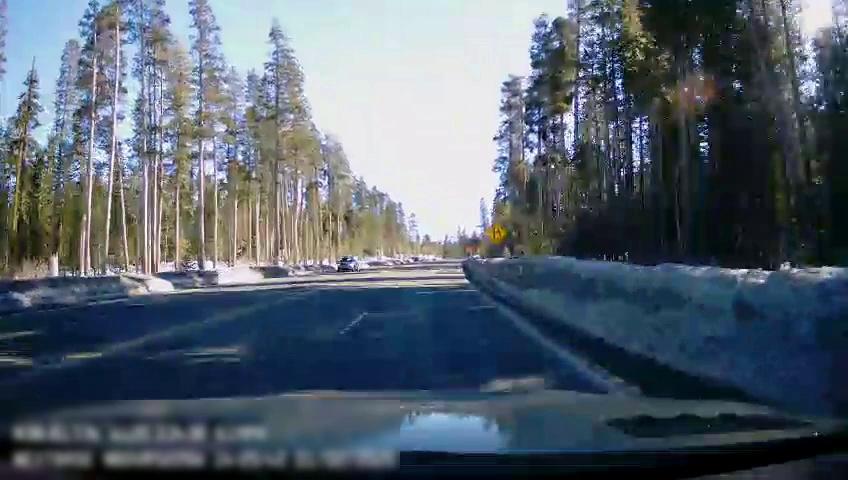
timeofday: Day
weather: Snowy
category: Drivable Space
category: Vehicles | Car
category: Lanes | Current Lane
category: Traffic | Signs